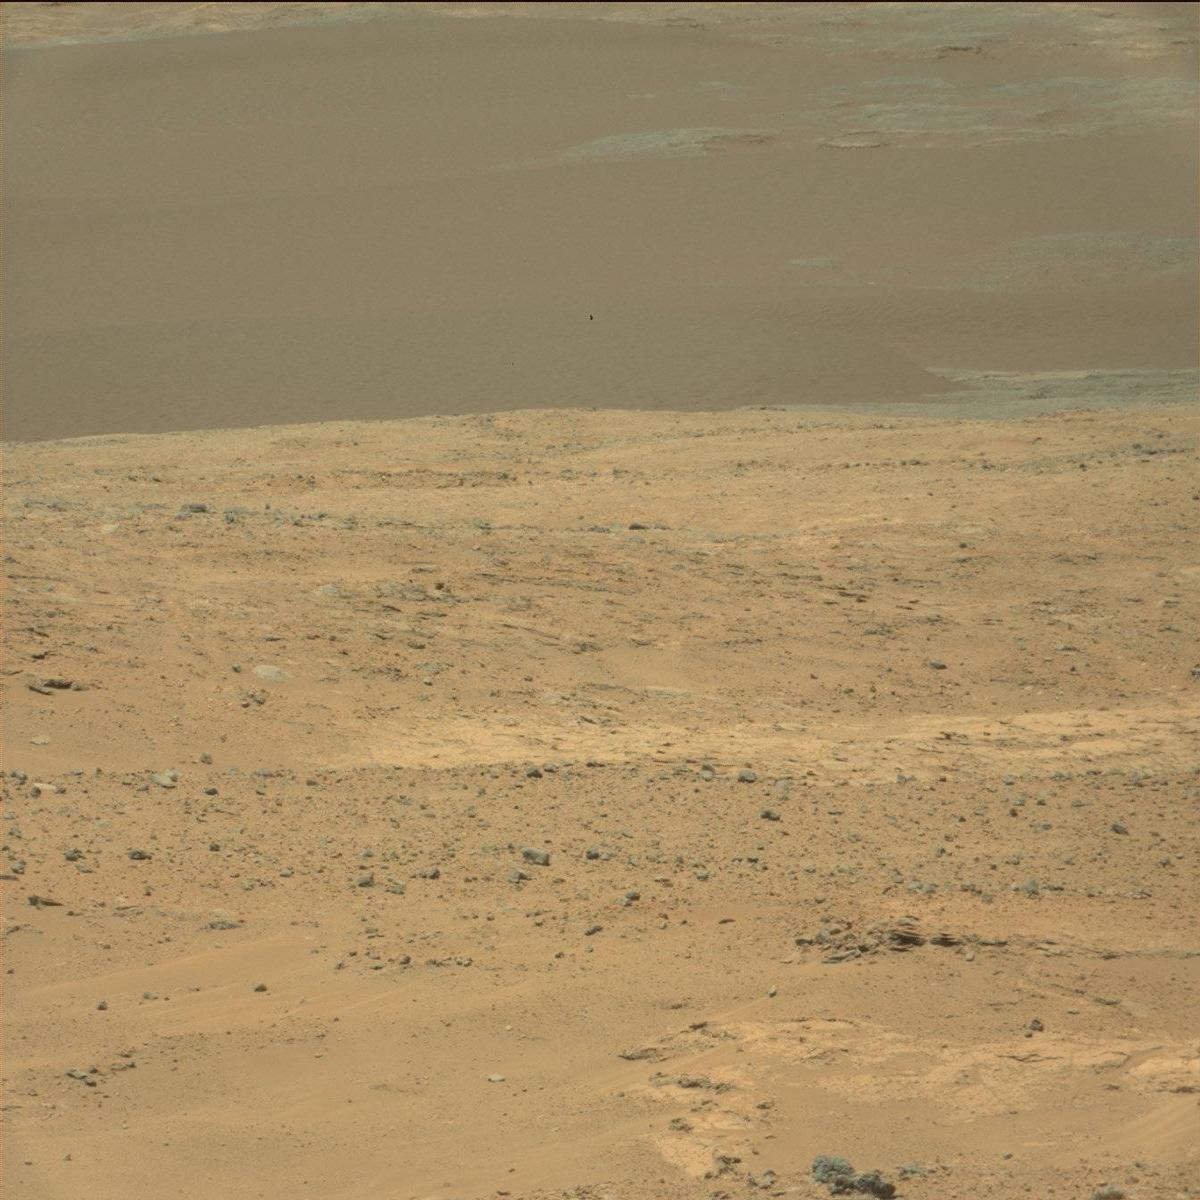
Terrain classes present: Bedrock, Ridge, Sand / Soil